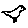
Label: bird